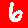
Digit: 6